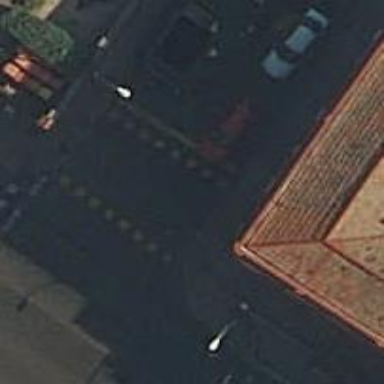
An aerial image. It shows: Road with traffic signals.